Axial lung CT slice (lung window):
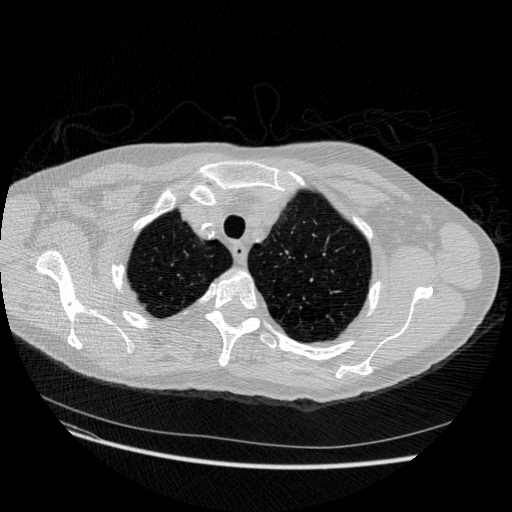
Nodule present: no